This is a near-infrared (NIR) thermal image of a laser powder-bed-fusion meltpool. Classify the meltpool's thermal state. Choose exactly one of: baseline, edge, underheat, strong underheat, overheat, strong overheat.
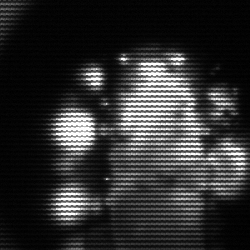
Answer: strong underheat